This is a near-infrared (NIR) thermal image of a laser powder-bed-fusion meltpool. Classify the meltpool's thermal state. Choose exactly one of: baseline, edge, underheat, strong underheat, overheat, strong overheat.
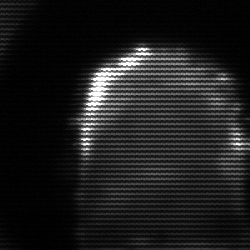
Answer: baseline